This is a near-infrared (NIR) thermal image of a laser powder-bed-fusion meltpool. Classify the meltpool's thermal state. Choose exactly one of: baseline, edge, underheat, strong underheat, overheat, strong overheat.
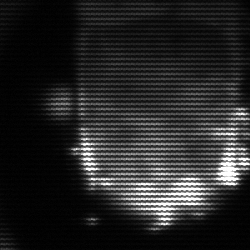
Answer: baseline